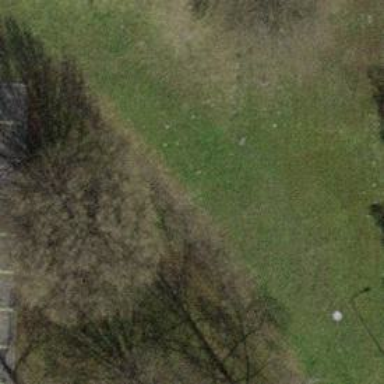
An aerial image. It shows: Disused railway spur with one track.